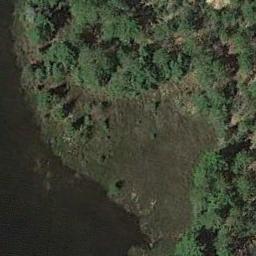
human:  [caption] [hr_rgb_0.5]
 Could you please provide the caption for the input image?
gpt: There are lots of green plants on the wetlands .

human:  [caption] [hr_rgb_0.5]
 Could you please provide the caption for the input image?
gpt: The river surface in a wetland is shrooded with large green and brown mixed dense vegetation .

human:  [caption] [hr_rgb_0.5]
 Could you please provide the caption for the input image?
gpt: There are rows of tall trees in this wetland .

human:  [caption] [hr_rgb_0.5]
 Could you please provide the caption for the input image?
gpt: The wetland consists of bare land, Green plants and water .

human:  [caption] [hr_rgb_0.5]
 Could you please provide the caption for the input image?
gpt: There are many green trees on the wetland .